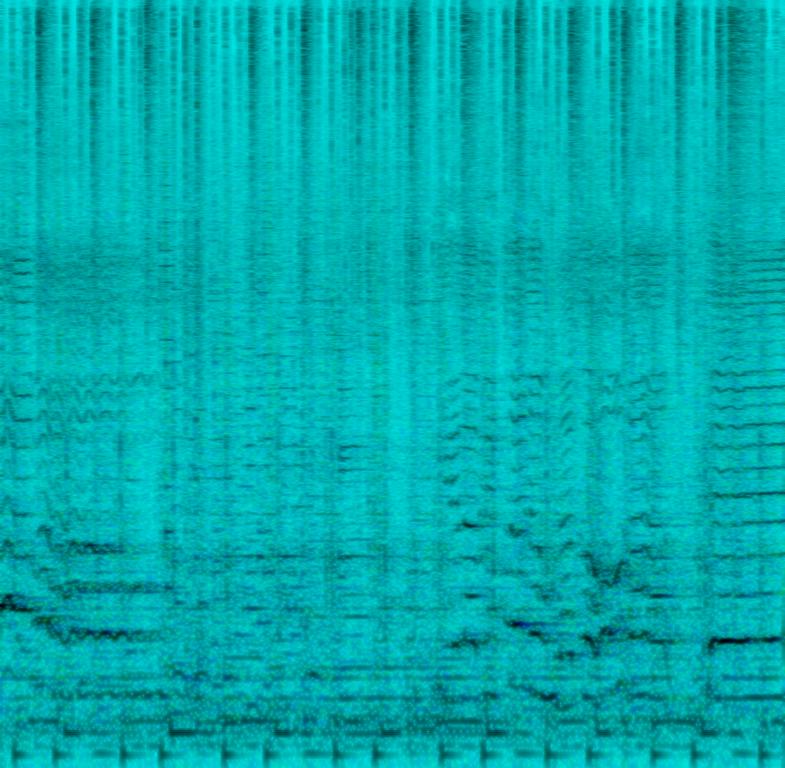
This composition contains acoustic guitars strumming chords panned to the right side of the speakers. Other plucked string instruments are playing a melody along. An acoustic drum is playing a simple dance groove with a pregnant hihat. In the background you can hear an upright bass and violins playing a melody on the next part of the song. A male voice is singing in the mid-to high range. This song may be playing live.